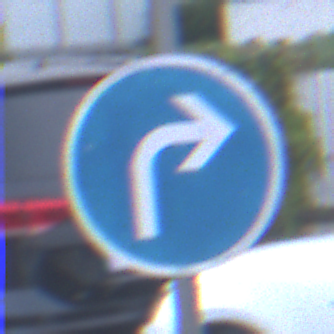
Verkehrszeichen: VorgeschriebeneFahrtrichtungRechts
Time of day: SunriseSunset
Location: Outdoor (Urban)
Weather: PartlyCloudy
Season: NotSpecified
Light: Natural